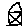
Label: house